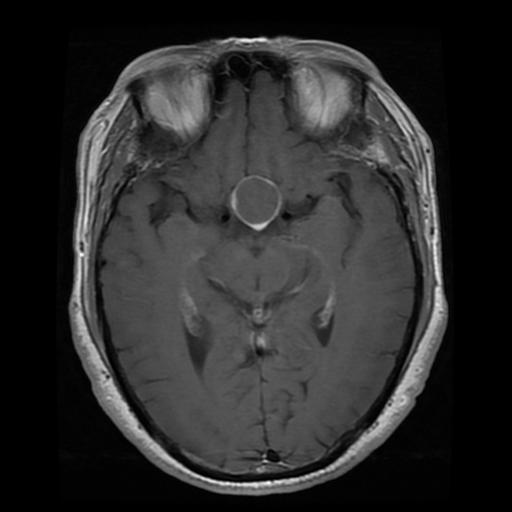
Label: pituitary